A 2-D grayscale encoding of one vibration snapshot from a rotor kit is shown. What is the most likely rotor condition (normal, misalignment, unbalance, looseness)?
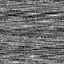
Answer: unbalance